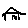
Label: house